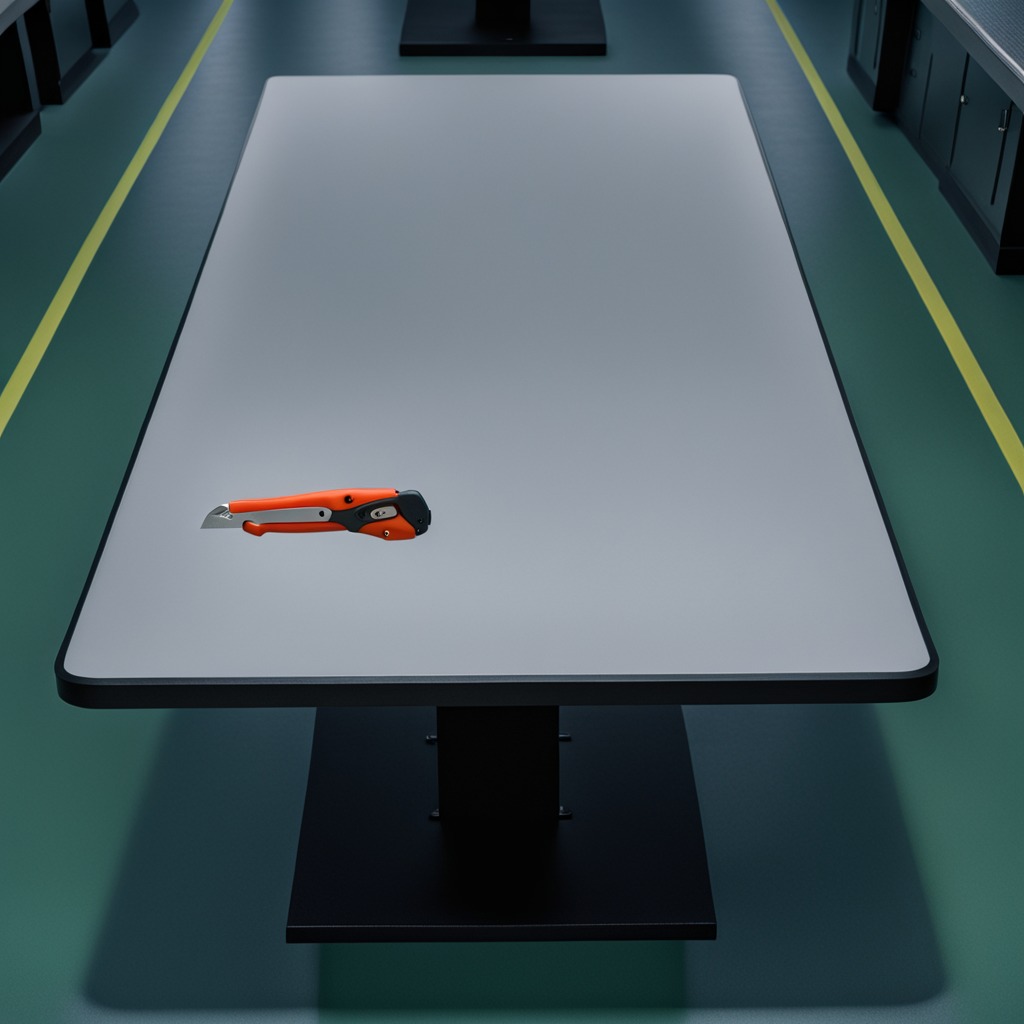
A utility knife is lying on the clean empty table in a railway signal maintenance room.